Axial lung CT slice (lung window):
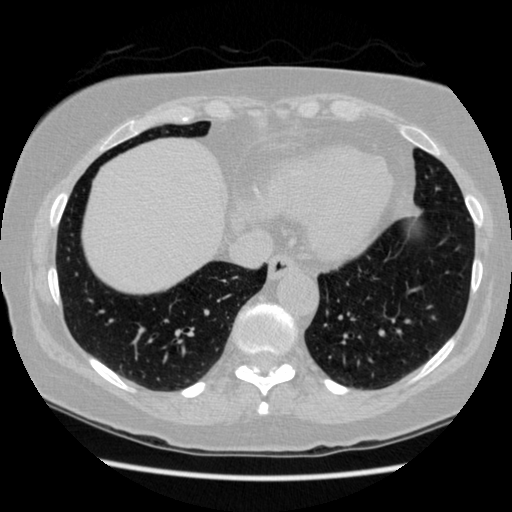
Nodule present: no